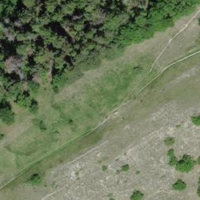
EUNIS habitat code: 40
Species observed at this site:
Ononis natrix